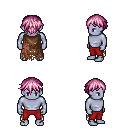
a pixel art fantasy rpg character, male body template, dark elf, purple skin, brown tattered cape, red pants, pink short bangs hairstyle, four views (front, back, left, right), 2x2 character sprite sheet, small pixel art, hard edges, no anti-aliasing